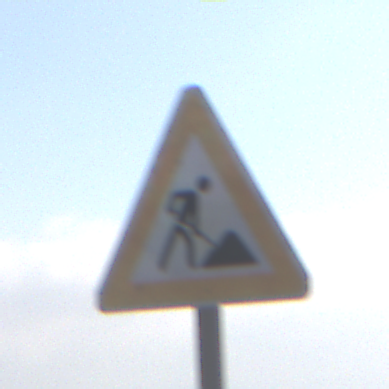
Verkehrszeichen: Arbeitsstelle
Umgebung: Outdoor, Nature
Tageszeit: Midday
Wetter: PartlyCloudy
Licht: Natural
Jahreszeit: NotSpecified
Kontrast: HighContrast